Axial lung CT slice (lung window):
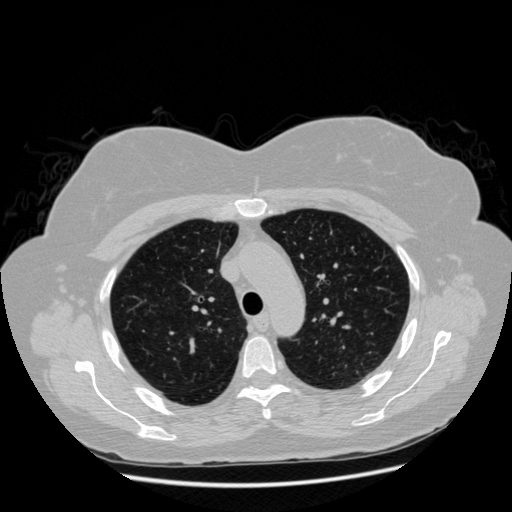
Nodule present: no